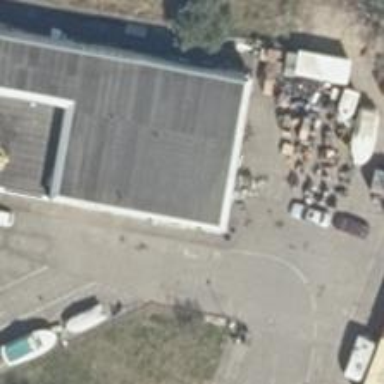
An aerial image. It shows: Car shop.